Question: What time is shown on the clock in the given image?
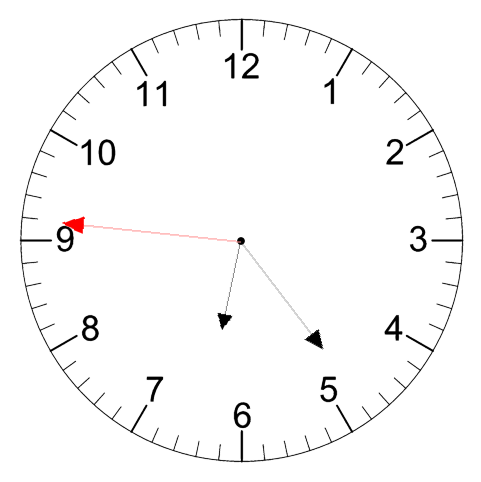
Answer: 06:23:46